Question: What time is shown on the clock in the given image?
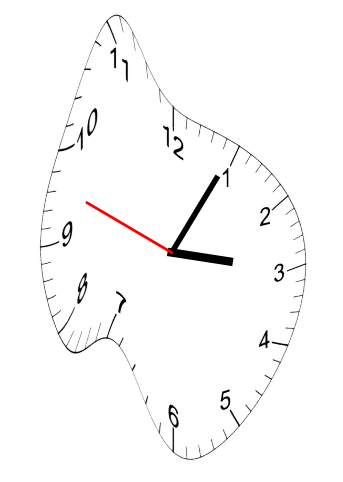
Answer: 03:04:48